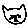
Label: cat